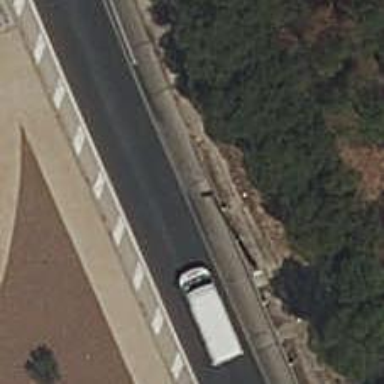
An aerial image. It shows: Asphalt trunk link road.